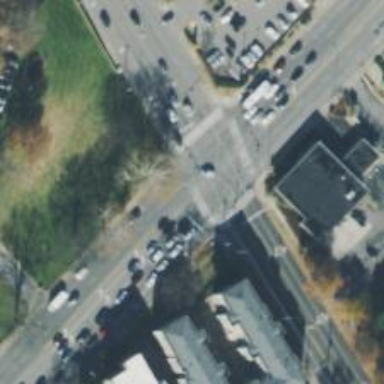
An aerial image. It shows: Marked crossing on the road.